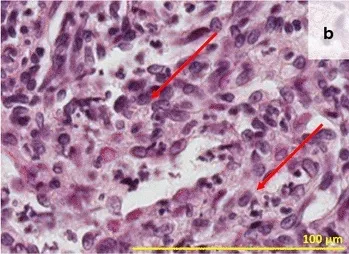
Pathological aspect of the rectal Kaposi's sarcoma. B; Microscopic aspect showing spindle cells with little to moderate nuclear atypia surround vascular clefts. Few mitoses are noted. Lymphocytes and plasma cells are admixed (HES x40).
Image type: pathology (h&e)